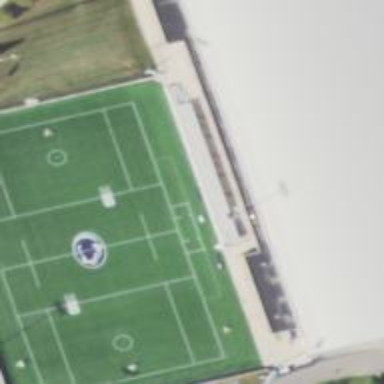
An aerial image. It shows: Lacrosse pitch with artificial turf surface for leisure land activities.